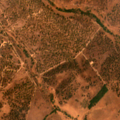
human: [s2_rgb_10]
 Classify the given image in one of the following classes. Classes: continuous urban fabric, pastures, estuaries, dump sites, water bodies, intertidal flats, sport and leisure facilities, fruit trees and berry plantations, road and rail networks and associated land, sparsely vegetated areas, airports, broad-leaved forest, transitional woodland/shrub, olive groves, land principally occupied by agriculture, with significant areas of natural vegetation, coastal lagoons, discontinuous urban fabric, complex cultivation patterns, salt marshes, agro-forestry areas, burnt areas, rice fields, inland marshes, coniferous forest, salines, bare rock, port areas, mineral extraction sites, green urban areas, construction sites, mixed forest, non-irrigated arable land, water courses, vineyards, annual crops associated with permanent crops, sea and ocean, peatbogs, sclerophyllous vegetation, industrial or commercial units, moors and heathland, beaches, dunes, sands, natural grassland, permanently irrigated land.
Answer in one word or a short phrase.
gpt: pastures, agro-forestry areas